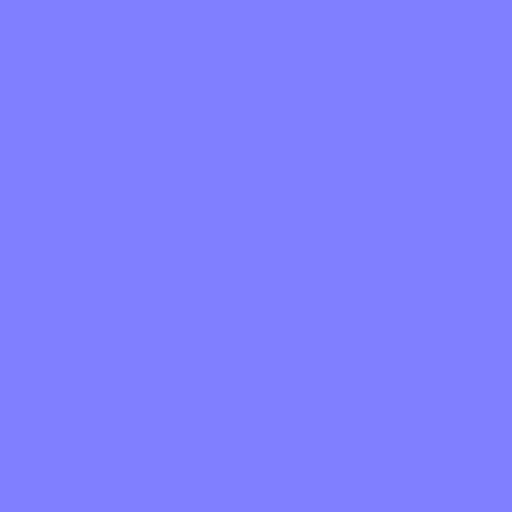
bright light marble rough white